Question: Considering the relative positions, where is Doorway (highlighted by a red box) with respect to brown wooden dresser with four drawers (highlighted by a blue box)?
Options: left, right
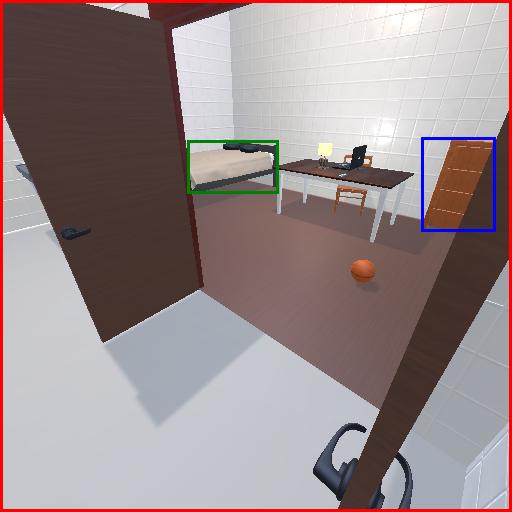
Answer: left